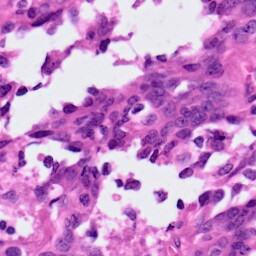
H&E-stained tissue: Ovarian